Current action and preconditions to check: path_clear

Your task: For each precondition in the list above, predict whether it will hold at this action.

Consider the current scene as observed from the mobile robot's camera, and analyze the predicted future states of all dynamic agents (e.g., people, animals, vehicles, or any moving entities) within the NEXT SECOND.

IMPORTANT: Only answer "very likely" if you are absolutely certain—based on strong, clear evidence—that a dynamic agent will violate the precondition in the predicted future state. Do NOT answer "very likely" for unlikely, ambiguous, or low-probability risks.

Ask yourself for each precondition: Is there a high probability, with clear and convincing evidence, that the predicted future states of any dynamic agent will interfere with the predicted future state of the currently executing action within the NEXT SECOND, causing that precondition to fail?

Assess the risk level based on these predictions. Use "likely" or "very likely" if motions create a clear risk of interference.

Use "neutral" or "improbable" if agents are nearby but their predicted paths are clearly diverging or non-conflicting.

Failure Risk Categories: "very improbable", "improbable", "neutral", "likely", "very likely"

Answer Format: Output ONLY the probability_of_failure value from these categories: "very improbable", "improbable", "neutral", "likely", "very likely"

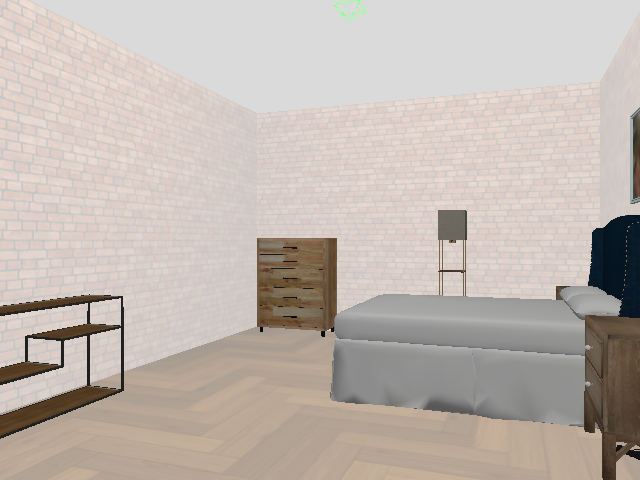

Answer: very improbable